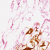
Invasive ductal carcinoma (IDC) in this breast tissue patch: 0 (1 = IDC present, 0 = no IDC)